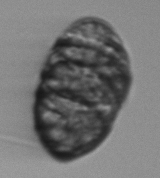
Label: Margalefidinium